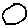
Label: circle